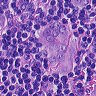
Metastatic tissue present: yes